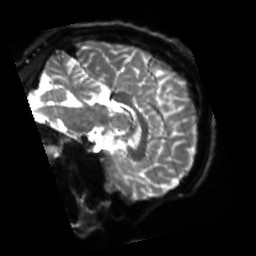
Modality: sbref
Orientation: sagittal
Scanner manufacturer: siemens
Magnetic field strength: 3 T
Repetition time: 4 s
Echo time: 0.0594 s